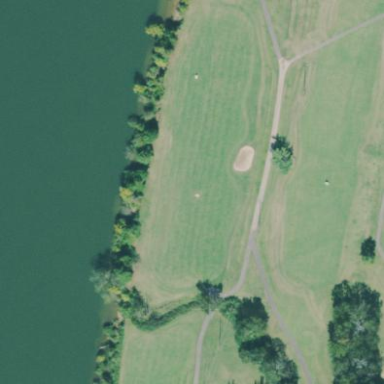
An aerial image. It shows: Grassy area designated as golf fairway.